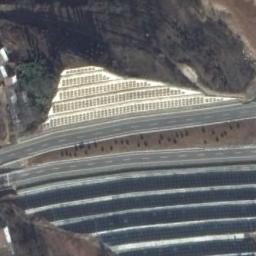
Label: freeway